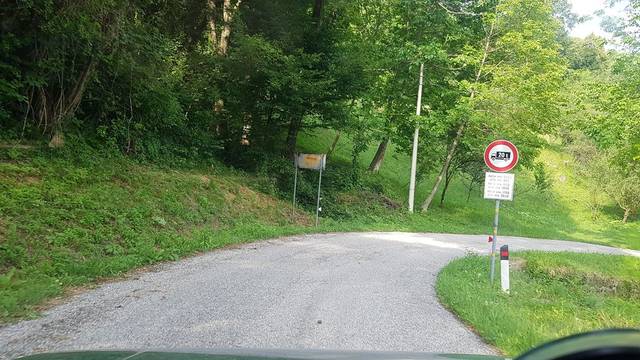
Region: Italy
Coordinates: 46.177, 13.43